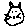
Label: cat